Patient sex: M
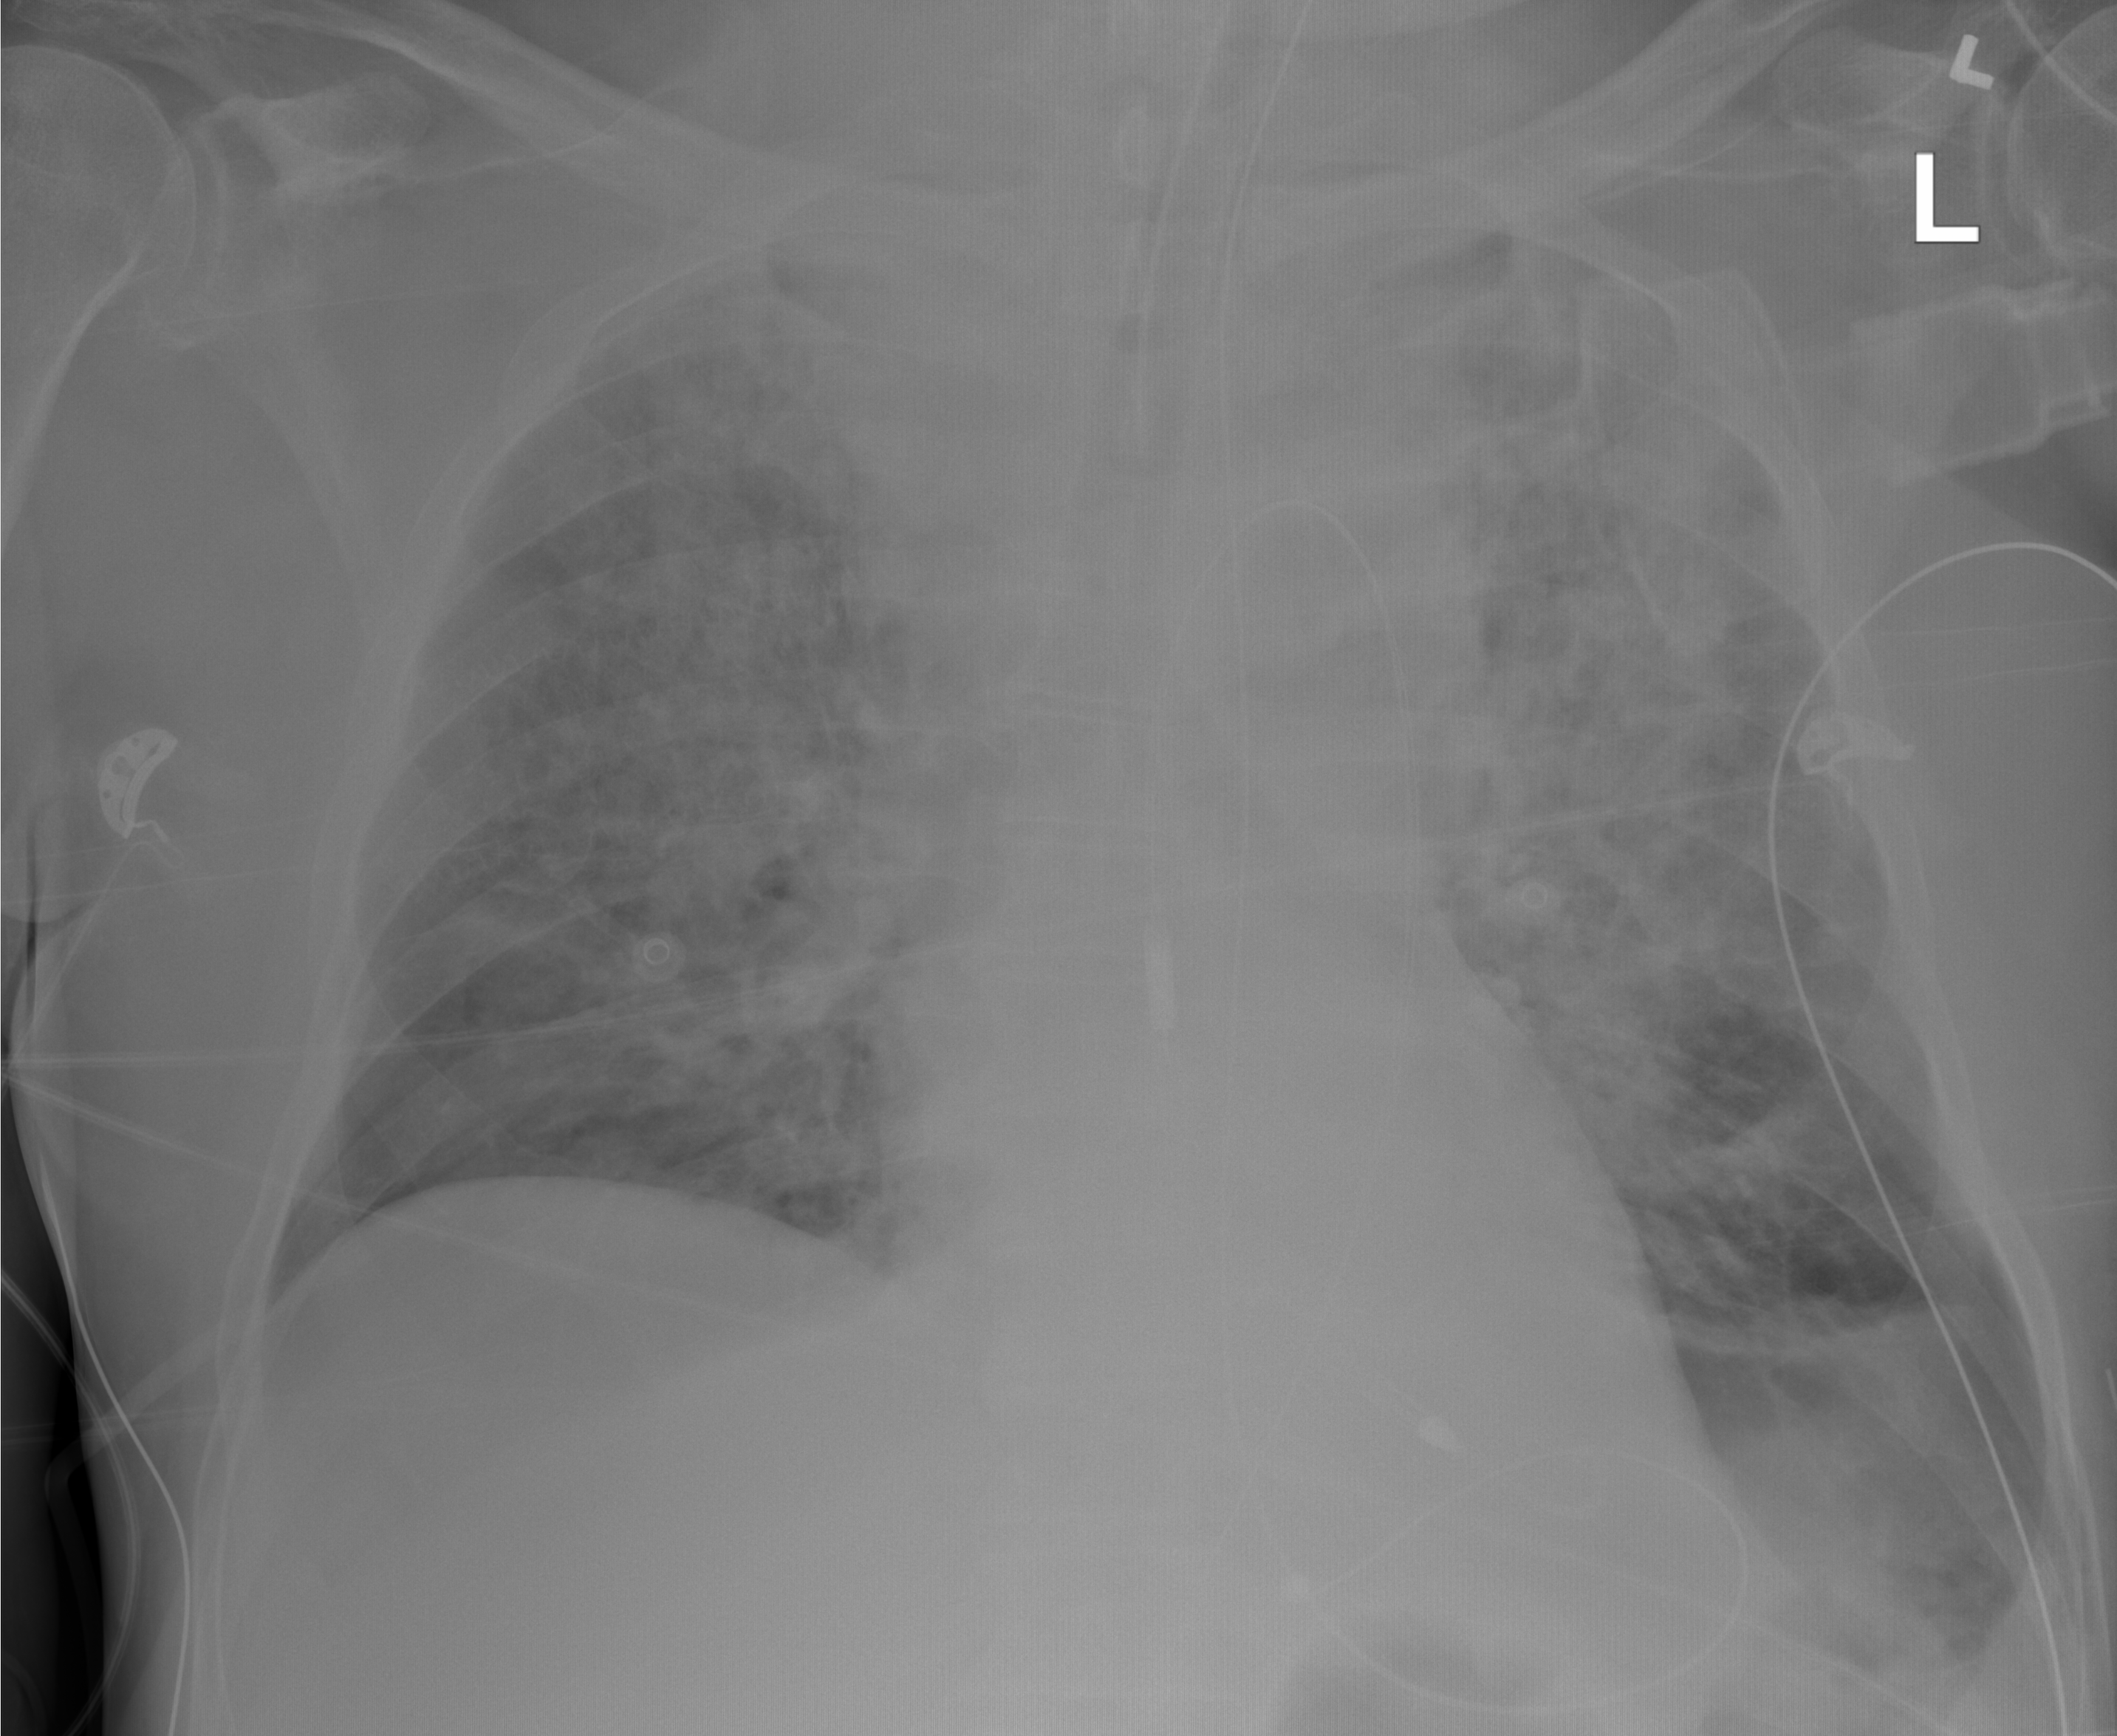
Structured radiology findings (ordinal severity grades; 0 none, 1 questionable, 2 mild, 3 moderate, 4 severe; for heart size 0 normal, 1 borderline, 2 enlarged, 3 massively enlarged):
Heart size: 0
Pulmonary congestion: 0
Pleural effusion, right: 0
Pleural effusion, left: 1
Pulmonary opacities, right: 3
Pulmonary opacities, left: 3
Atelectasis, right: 0
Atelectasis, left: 0